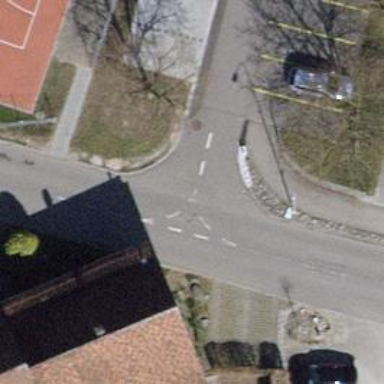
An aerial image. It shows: Traffic hump for calming the traffic.